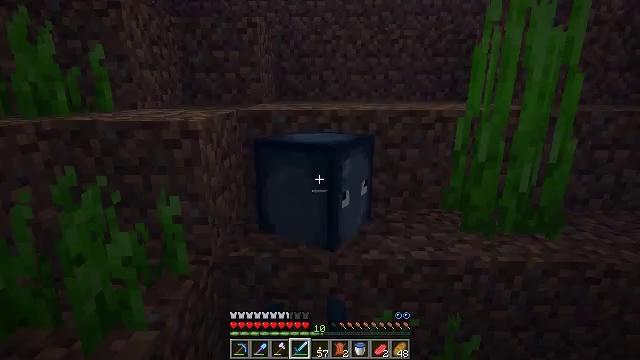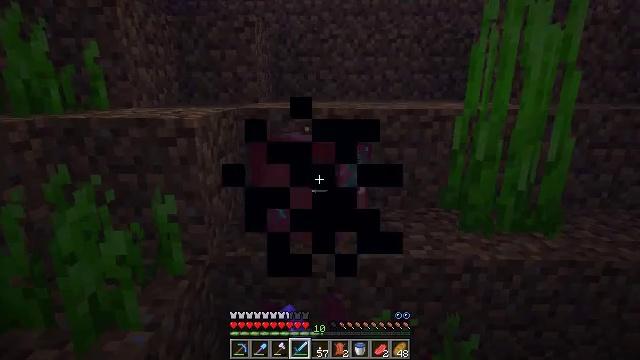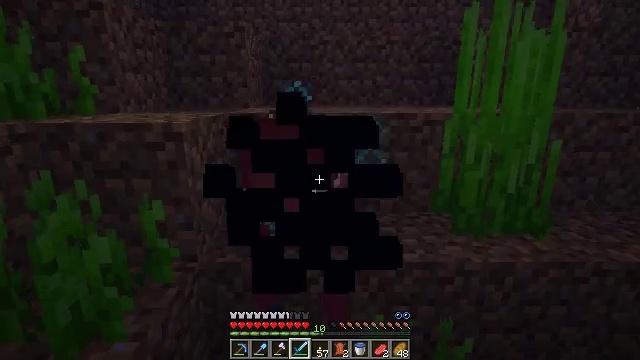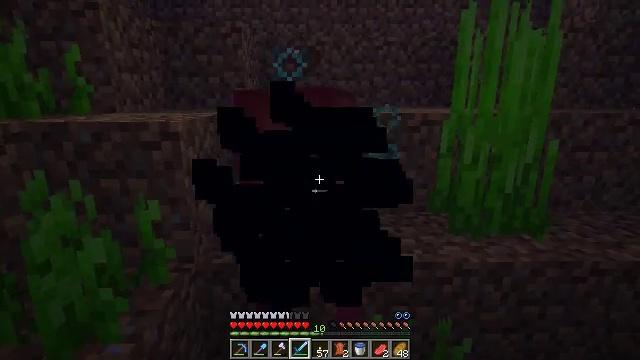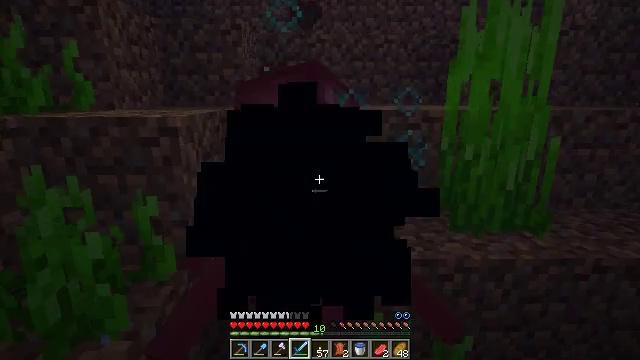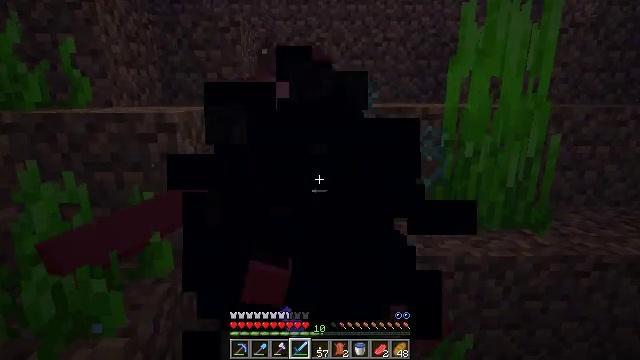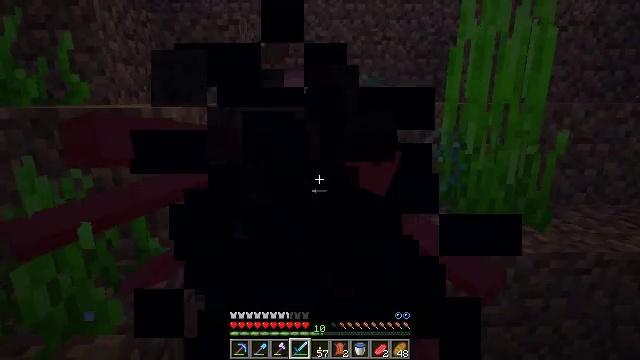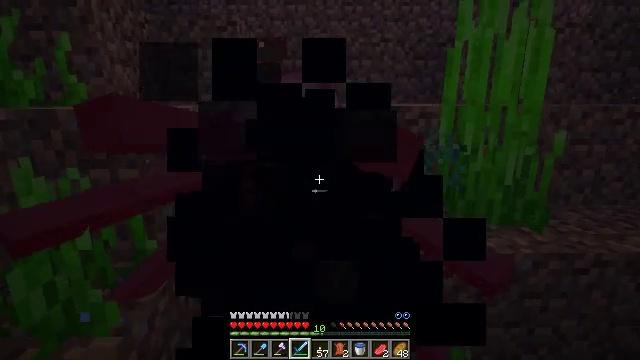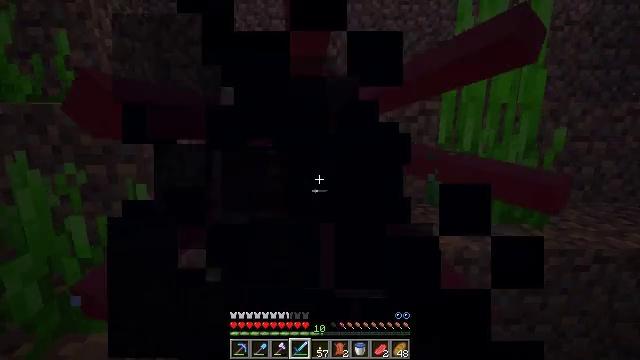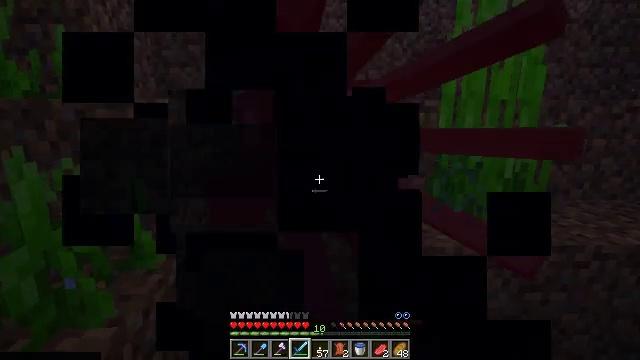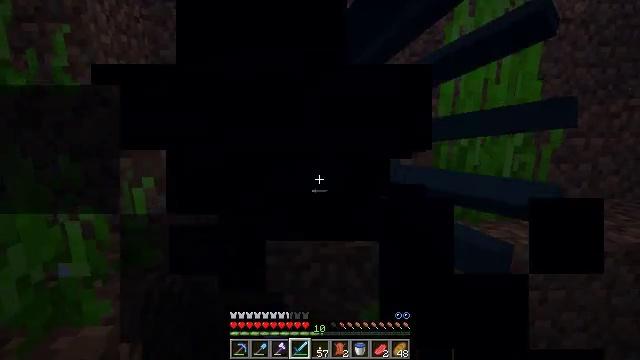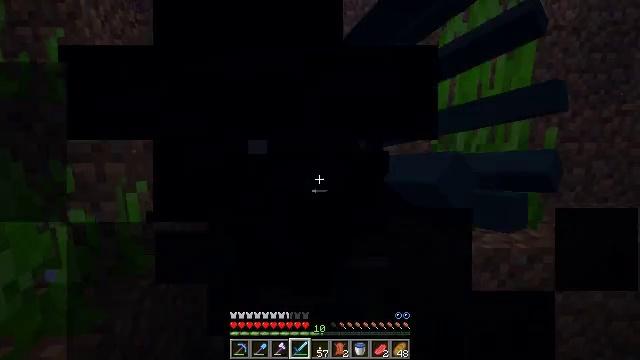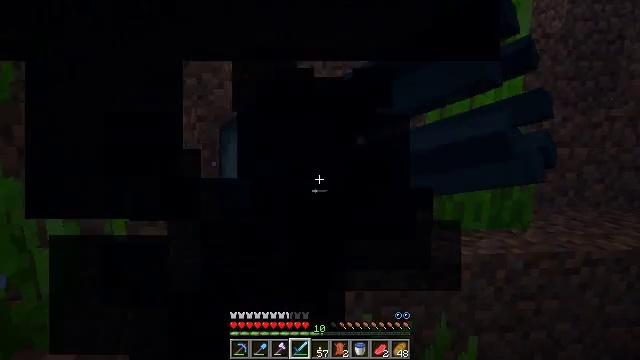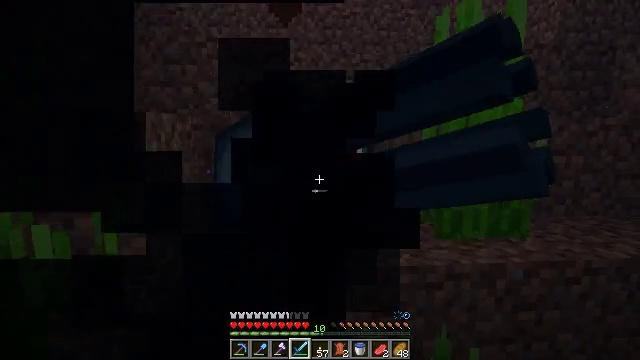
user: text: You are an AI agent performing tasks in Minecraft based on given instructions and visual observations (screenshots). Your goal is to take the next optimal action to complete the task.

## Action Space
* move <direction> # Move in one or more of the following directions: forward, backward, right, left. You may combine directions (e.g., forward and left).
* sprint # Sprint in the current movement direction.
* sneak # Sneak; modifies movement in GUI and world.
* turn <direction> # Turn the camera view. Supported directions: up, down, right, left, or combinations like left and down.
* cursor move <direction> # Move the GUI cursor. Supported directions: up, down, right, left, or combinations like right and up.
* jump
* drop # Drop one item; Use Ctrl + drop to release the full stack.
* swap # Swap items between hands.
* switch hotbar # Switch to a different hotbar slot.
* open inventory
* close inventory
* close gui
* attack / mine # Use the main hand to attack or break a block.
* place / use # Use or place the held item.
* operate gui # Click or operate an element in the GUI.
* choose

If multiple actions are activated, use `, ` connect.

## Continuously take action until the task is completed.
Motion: motion action
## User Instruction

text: Hunt a squid.
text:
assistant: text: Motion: attack / mine
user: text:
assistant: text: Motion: turn right and up, attack / mine
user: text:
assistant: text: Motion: no_op
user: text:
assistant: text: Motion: attack / mine
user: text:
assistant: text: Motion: attack / mine
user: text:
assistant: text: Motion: attack / mine
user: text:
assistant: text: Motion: no_op
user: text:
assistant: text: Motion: no_op
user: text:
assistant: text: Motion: attack / mine
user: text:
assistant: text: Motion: attack / mine
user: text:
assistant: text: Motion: move forward, turn up, attack / mine
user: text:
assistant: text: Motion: move forward, turn right and up
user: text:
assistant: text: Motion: move forward, turn up
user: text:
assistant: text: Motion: jump